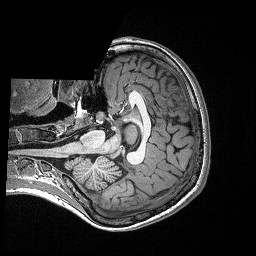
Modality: T1w
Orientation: axial
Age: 23
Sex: female
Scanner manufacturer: siemens
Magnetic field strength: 3 T
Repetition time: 2.4 s
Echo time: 0.03 s